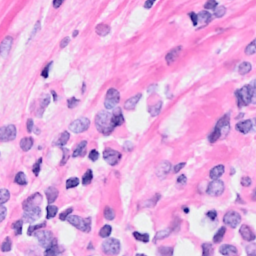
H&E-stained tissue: Breast